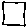
Label: square